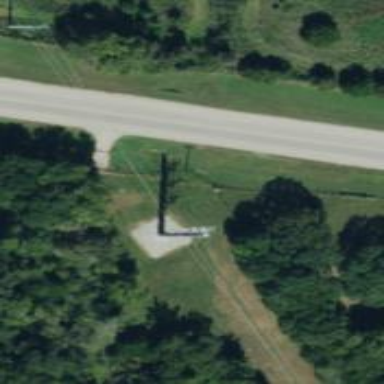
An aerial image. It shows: Switch tower used for power distribution.